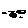
Label: bird